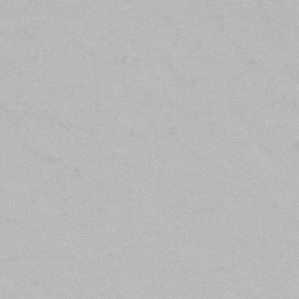
Label: frost